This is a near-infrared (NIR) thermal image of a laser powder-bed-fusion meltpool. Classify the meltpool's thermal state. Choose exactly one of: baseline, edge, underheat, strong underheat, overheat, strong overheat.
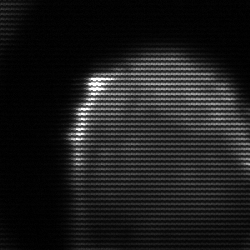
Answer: edge